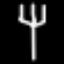
Label: fork